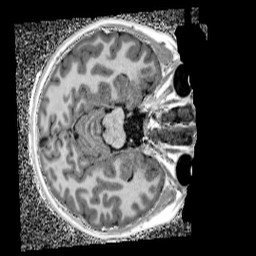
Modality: UNIT1_denoised
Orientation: axial
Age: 12
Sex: female
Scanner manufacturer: siemens
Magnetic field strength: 3 T
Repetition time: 4 s
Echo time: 0.00299 s